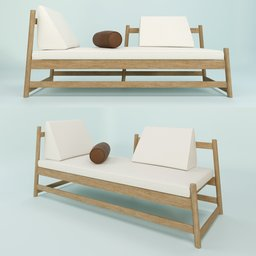
Label: furniture